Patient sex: M
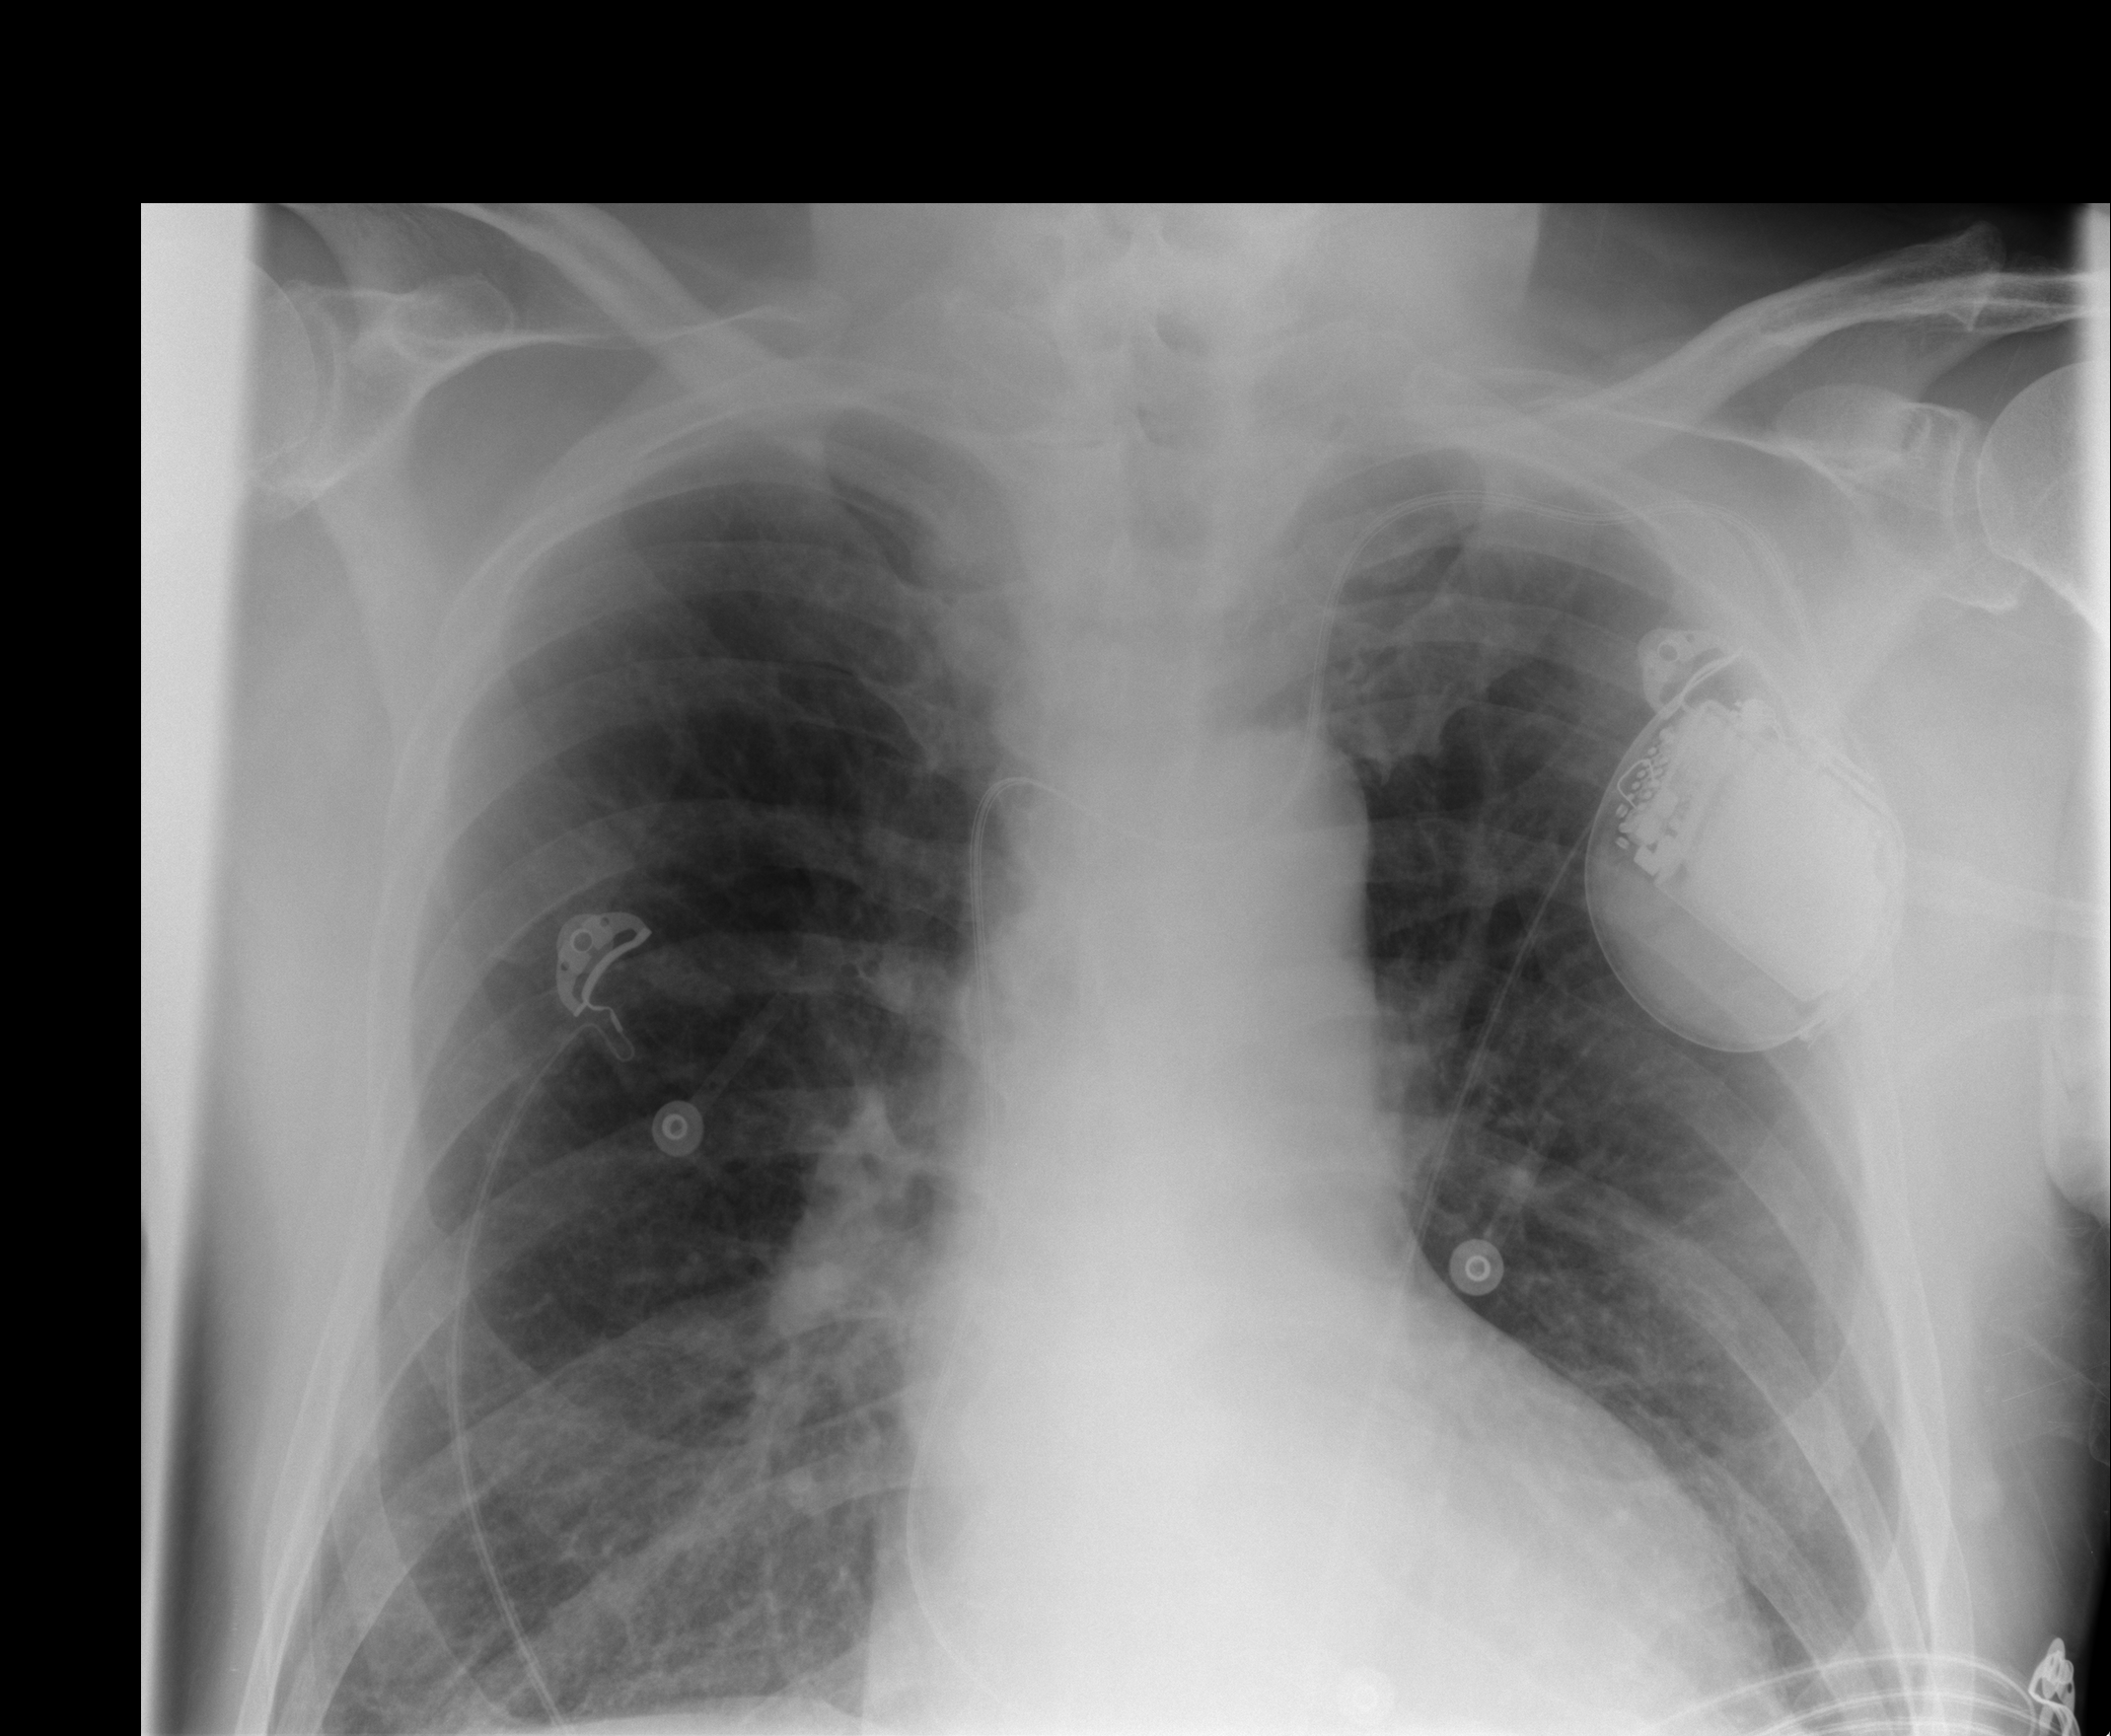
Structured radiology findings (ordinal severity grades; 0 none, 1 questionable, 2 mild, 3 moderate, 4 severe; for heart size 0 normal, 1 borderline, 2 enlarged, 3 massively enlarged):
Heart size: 0
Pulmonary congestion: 0
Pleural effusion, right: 0
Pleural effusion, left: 0
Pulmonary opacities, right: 1
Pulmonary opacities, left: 0
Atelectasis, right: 2
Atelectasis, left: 0